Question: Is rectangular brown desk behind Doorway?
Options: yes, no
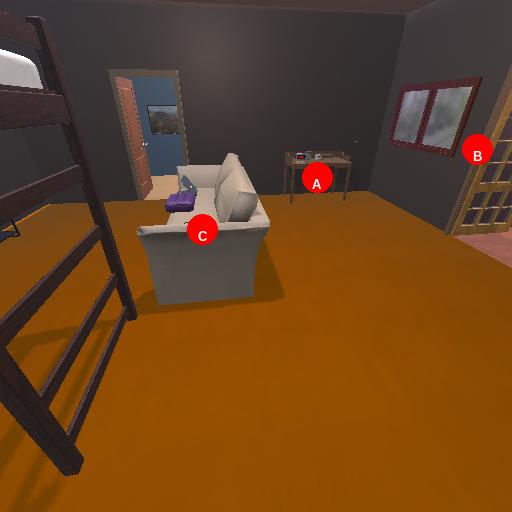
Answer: yes